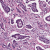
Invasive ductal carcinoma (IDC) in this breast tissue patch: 1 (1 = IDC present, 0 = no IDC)